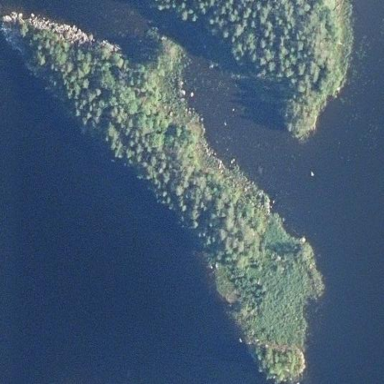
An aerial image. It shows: Islet covered with needle-leaved woodland.